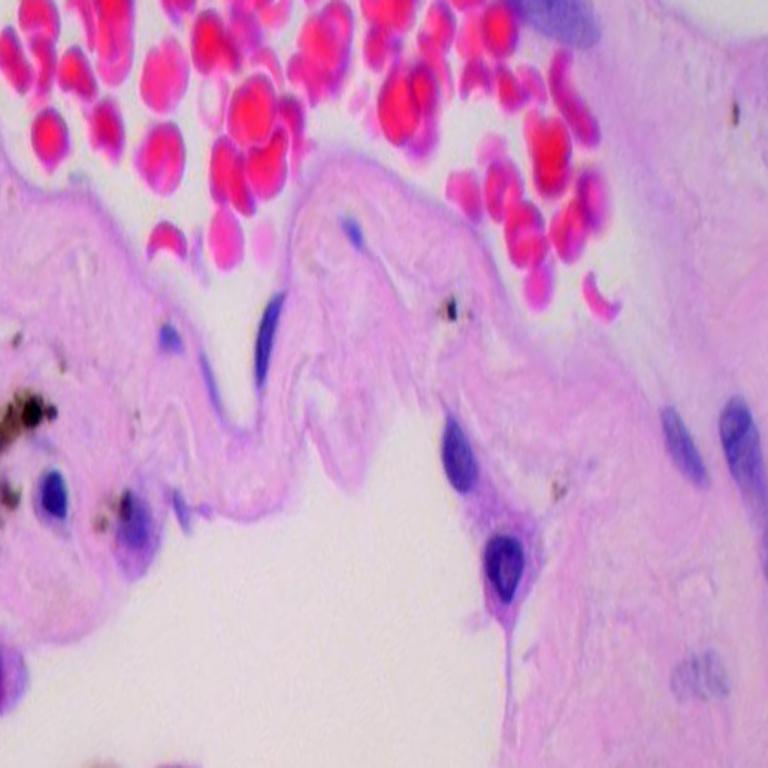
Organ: lung
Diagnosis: benign